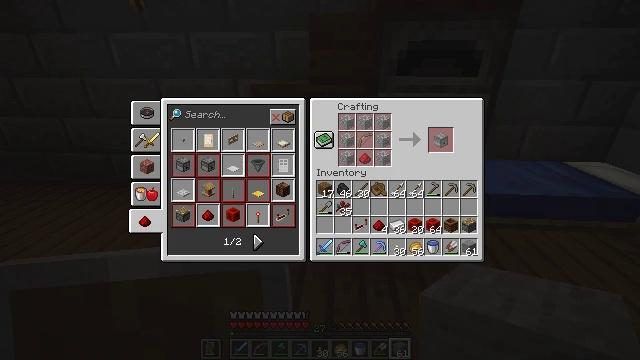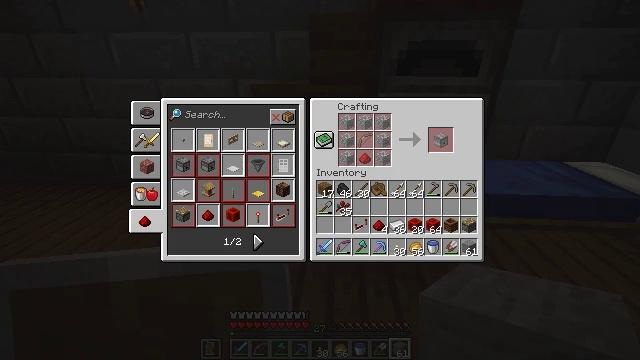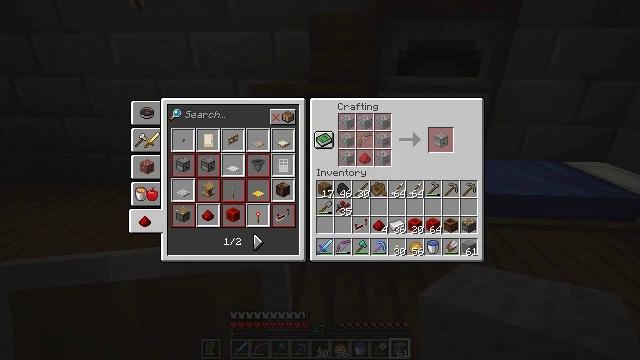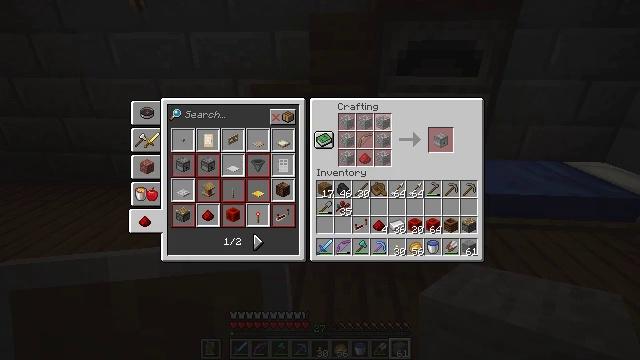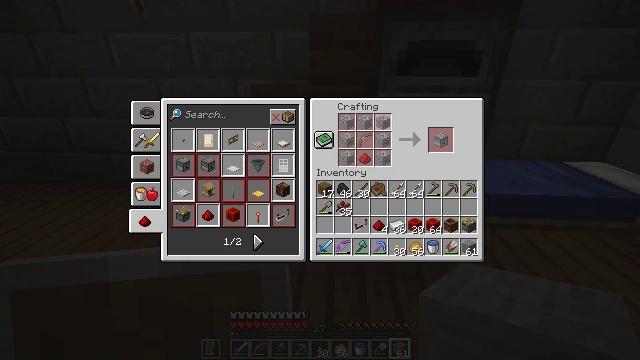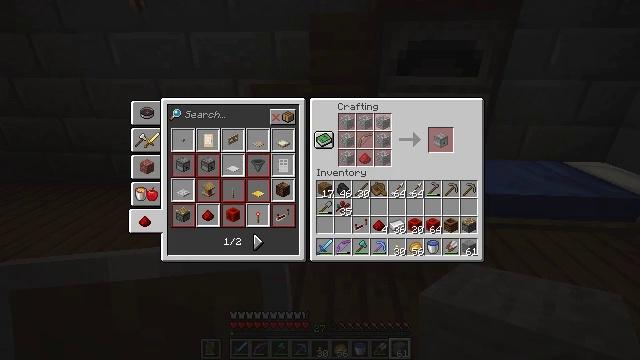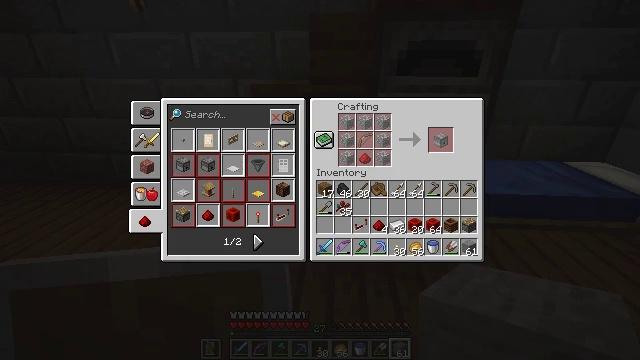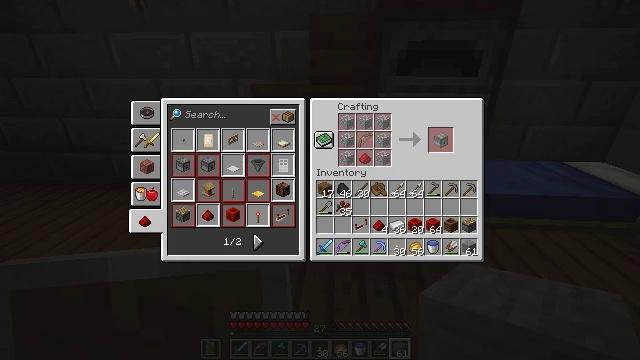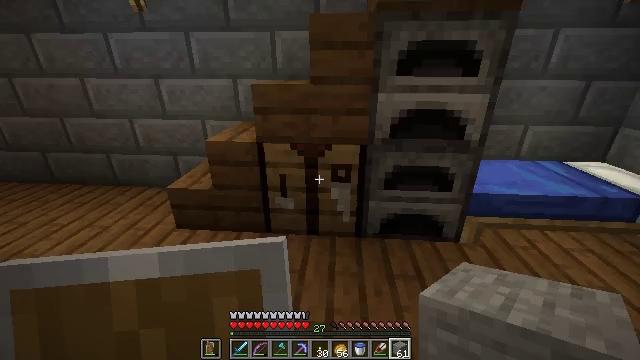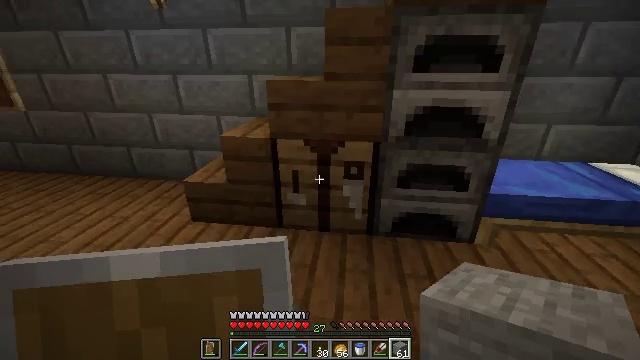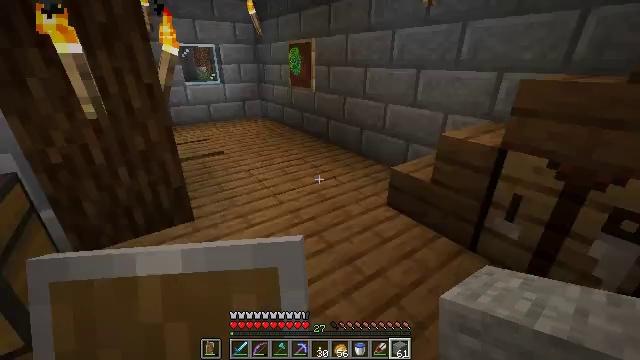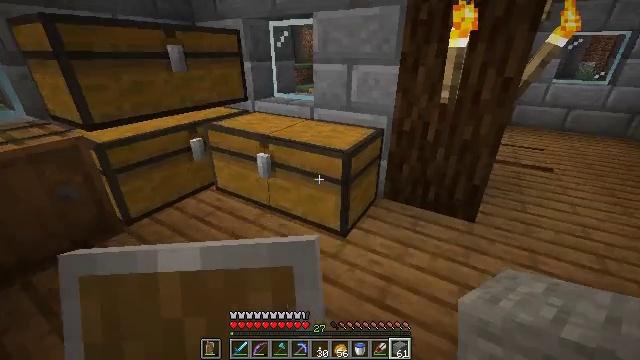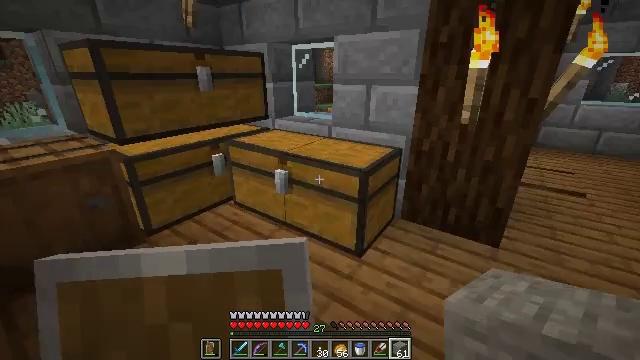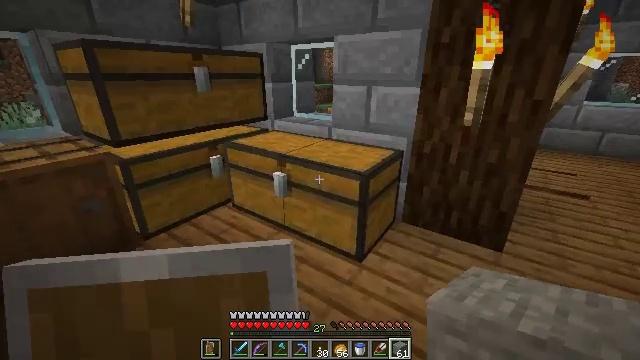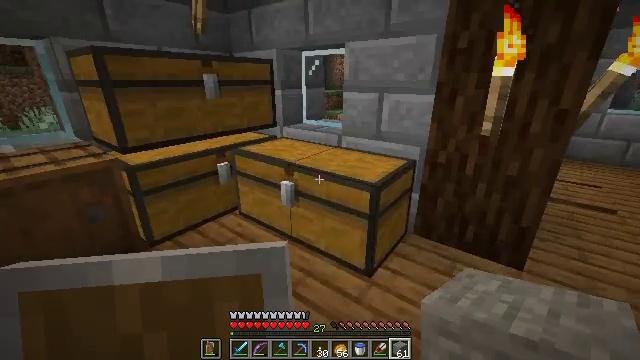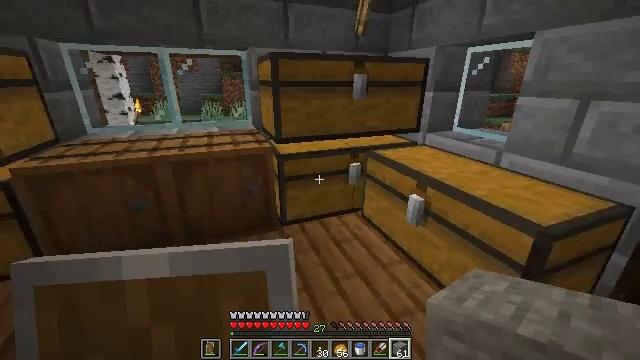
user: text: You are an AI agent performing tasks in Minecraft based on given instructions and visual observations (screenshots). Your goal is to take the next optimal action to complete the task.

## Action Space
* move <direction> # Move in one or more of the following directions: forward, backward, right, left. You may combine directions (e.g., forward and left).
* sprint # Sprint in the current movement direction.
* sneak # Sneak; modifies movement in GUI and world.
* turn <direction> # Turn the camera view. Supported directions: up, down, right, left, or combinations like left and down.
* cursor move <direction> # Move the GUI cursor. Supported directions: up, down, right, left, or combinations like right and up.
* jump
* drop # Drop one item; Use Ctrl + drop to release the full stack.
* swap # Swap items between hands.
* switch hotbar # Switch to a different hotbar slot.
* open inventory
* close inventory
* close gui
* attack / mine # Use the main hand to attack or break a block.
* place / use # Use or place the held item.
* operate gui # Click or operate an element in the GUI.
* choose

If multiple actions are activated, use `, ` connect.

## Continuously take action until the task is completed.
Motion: motion action
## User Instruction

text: Retrieve the barrel for inventory use.
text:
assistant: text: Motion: cursor move right
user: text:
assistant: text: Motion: cursor move right
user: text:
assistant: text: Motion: no_op
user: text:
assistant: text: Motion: no_op
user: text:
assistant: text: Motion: no_op
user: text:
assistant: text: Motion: no_op
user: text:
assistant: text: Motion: cursor move right and down
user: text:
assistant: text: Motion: no_op
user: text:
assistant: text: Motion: turn left, close gui
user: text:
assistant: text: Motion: turn left
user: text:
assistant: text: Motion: turn left and down
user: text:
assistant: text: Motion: turn left and up
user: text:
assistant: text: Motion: move forward
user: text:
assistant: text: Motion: move forward, turn left and up
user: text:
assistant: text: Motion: move forward, turn left
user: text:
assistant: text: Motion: move forward
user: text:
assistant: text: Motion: use / place
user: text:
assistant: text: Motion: use / place
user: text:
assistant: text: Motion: use / place
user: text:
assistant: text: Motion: no_op
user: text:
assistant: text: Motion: no_op
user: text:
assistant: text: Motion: open gui
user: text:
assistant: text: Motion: no_op
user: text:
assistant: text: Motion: no_op
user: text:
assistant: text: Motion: no_op
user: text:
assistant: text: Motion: sneak, cursor move right and down
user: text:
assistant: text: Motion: sneak, cursor move right and down
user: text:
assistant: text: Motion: sneak, cursor move right and down
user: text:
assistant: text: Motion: sneak, cursor move right
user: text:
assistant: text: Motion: sneak, cursor move up